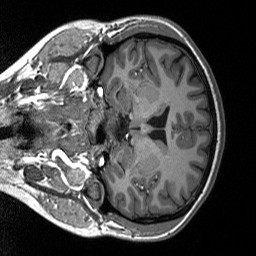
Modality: T1w
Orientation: coronal
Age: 22
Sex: female
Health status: healthy
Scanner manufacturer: siemens
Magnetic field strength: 3 T
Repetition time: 2.53 s
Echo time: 0.00219 s